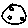
Label: moon